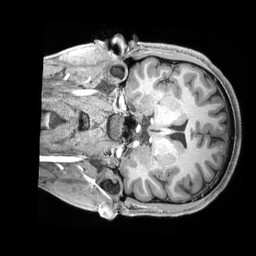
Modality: T1w
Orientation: coronal
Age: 20
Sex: male
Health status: healthy
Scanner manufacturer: siemens
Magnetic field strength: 3 T
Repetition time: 2.4 s
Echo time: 0.00228 s